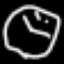
Label: clock